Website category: restaurant
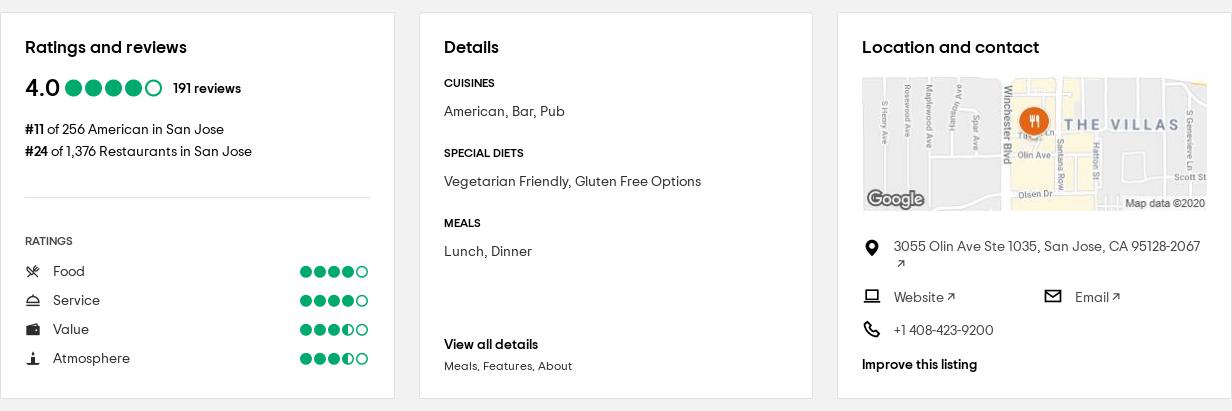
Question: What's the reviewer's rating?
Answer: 4.0

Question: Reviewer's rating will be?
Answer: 4.0

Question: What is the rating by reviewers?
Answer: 4.0

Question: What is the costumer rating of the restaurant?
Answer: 4.0

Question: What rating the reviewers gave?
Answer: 4.0

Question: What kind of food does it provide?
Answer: American, Bar, Pub

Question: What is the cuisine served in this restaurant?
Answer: American, Bar, Pub

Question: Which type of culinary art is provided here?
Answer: American, Bar, Pub

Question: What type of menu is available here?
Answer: American, Bar, Pub

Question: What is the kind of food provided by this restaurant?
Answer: American, Bar, Pub

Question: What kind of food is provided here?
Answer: American, Bar, Pub

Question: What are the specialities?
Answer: American, Bar, Pub

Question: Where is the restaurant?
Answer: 3055 Olin Ave Ste 1035, San Jose, CA 95128-2067

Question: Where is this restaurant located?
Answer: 3055 Olin Ave Ste 1035, San Jose, CA 95128-2067

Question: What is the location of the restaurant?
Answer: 3055 Olin Ave Ste 1035, San Jose, CA 95128-2067

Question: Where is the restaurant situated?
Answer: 3055 Olin Ave Ste 1035, San Jose, CA 95128-2067

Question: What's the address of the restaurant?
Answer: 3055 Olin Ave Ste 1035, San Jose, CA 95128-2067

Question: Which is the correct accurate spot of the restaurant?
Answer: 3055 Olin Ave Ste 1035, San Jose, CA 95128-2067

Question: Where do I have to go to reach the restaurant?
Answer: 3055 Olin Ave Ste 1035, San Jose, CA 95128-2067

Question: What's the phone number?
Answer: +1 408-423-9200

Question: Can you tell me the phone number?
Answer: +1 408-423-9200

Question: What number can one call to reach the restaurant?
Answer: +1 408-423-9200

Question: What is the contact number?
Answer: +1 408-423-9200

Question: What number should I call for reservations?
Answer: +1 408-423-9200

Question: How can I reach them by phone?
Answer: +1 408-423-9200